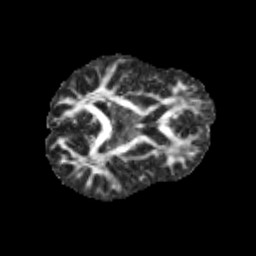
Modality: FA
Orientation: axial
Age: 13
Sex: male
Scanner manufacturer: siemens
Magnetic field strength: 3 T
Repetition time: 3.8 s
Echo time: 0.07 s